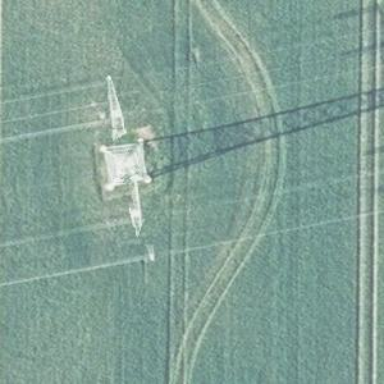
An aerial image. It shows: Power tower.